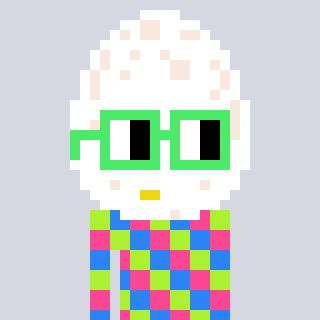
a pixel art character with square light green glasses, a egg-shaped head and a grayscale-colored body on a cool background